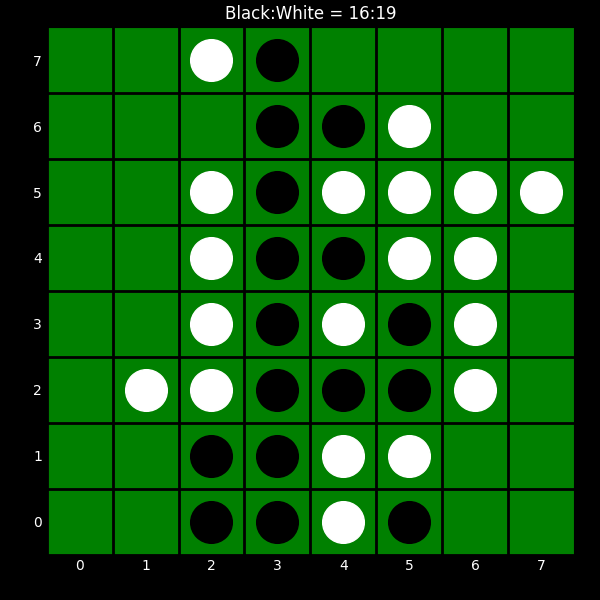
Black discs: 16
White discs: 19